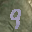
Label: 9